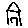
Label: house